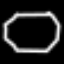
Label: octagon